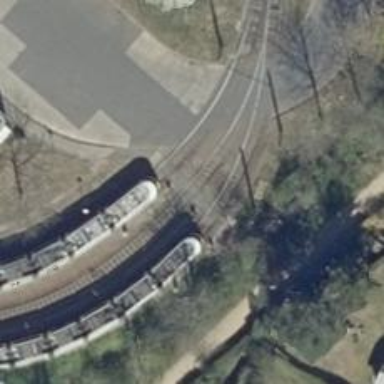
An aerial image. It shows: Tram crossing on the railway.